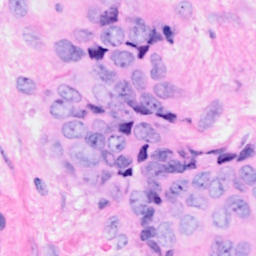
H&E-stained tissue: Breast